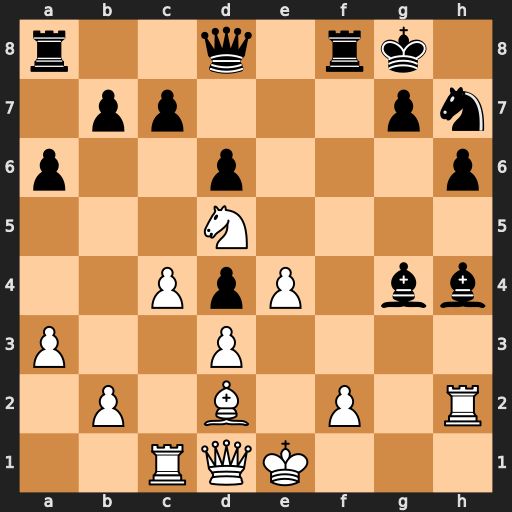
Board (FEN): r2q1rk1/1pp3pn/p2p3p/3N4/2PpP1bb/P2P4/1P1B1P1R/2RQK3
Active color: w
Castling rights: -
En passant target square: -
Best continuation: Qxg4 Bg5 f4